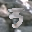
Label: 5